Question: I have an EmberArray that caches all activities at the day level. Therefore if I've pulled activities from the server for 1st July it will be found in 'activitiesByDay['2013-07-01']'. My problem is how to get() and set() these array items so that I can take advantage of Ember's Run Loop and data binding properties.
Here's the full code:
'''
module.exports = App.ActivitiesRoute = App.AuthenticatedRoute.extend({
onDate: null,
actionList: Ember.ArrayController.create(),
activitiesByDate: Ember.Array,
activitiesOnDate: function() {
return this.get('activitiesByDate')[this.get('onDate')].content;
}.property('activitiesByDate','onDate'),
if (!this.get('activitiesByDate')[params.on_date]) {
this.set('activities', this.store.find('activity', {on_date: params.on_date}));
this.get('activitiesByDate')[params.on_date] =
this.store.filter('activity',function(activity){
var itemDate = new Date(activity.get('start_time'));
itemDate = moment(itemDate).format('YYYY-MM-DD');
return itemDate === params.on_date;
});
}
'''
As you can see, the line item which says ...
> this.get('activitiesByDate')[params.on_date] =
is a problem because I'm making changes without letting Ember know. The problem is I can't find a way to use Ember's 'set()' on an array who's keys are dates of the format "YYYY-MM-DD". This key structure, I believe, requires me to use Javascript's bracket notation versus dot notation that Ember should handle.
---- UPDATE ----
I have updated the 'ActivitiesRoute' a little so that the 'activitiesByDate' is an object rather than an Ember.Array. I have also changed all setters/getters to the properties of this object to use Embers get/set()'
'''
App.ActivitiesRoute = App.AuthenticatedRoute.extend({
onDate: null,
activitiesByDate: Ember.Object.create(),
activitiesOnDate: function() {
return this.get('activitiesByDate.' + this.get('onDate'));
}.property('activitiesByDate'),
model: function(params) {
this.set('onDate', params.on_date);
// check if the given date has activities already loaded and if not then load it
// if it does then do NOT reload. In the case of wanting a refresh use the refreshDate() method
if (!this.get('activitiesByDate')[params.on_date]) {
console.log('getting activities for: ' + params.on_date);
this.set('activities', this.store.find('activity', {on_date: params.on_date})); // go get the dates from Server
this.set('activitiesByDate.' + [params.on_date], this.store.filter('activity',function(activity){
var itemDate = new Date(activity.get('start_time'));
itemDate = moment(itemDate).format('YYYY-MM-DD');
return itemDate === params.on_date;
}));
}
return true;
},
setupController: function(controller, model) {
controller.set('activitiesByDate',this.get('activitiesByDate'));
}
'''
The 'activitiesByDate' object seems to work fine. Here's an example of what it's state looks like after having gone to three separate dates:

Looking inside these objects I can see that they contain the right amount of activities so that part looks good. Unfortunately my computed property -- 'activitiesOnDate' is not being updated outside of when I hit reload in the browser.
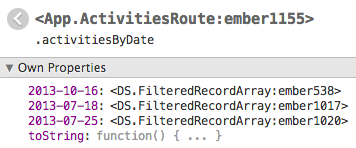
Answer: If you use 'set('someProperty.' + dynamicProperty, value)' and 'get('someProperty.' + dynamicProperty)', you will have what you want. In your case:
'''
//Instead of
this.get('activitiesByDate')[this.get('onDate')]
// You would use
this.get('activitiesByDate.' + this.get('onDate'));
'''
'''
// Instead of
var filtered = this.store.filter('activity',function(activity){
var itemDate = new Date(activity.get('start_time'));
itemDate = moment(itemDate).format('YYYY-MM-DD');
return itemDate === params.on_date;
});
this.get('activitiesByDate')[params.on_date] = filtered;
// You would use
var filtered = this.store.filter('activity',function(activity){
var itemDate = new Date(activity.get('start_time'));
itemDate = moment(itemDate).format('YYYY-MM-DD');
return itemDate === params.on_date;
});
// if some key change, notify the entire property
Ember.propertyWillChange(this, 'activitiesByDate');
this.set('activitiesByDate.' + params.on_date, filtered);
Ember.propertyDidChange(this, 'activitiesByDate');
'''